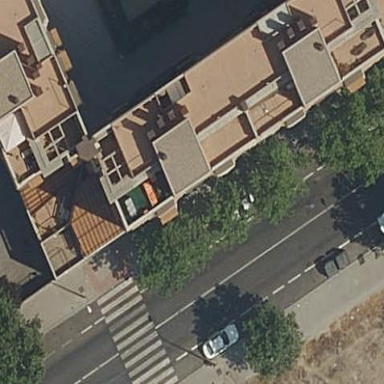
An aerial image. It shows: Part of building is shown in the image.